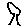
Label: tree